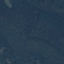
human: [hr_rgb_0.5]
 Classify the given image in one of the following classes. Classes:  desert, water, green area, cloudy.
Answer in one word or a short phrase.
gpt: green area